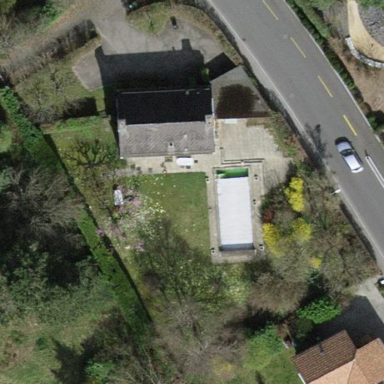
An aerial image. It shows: Garden enclosed by fence.